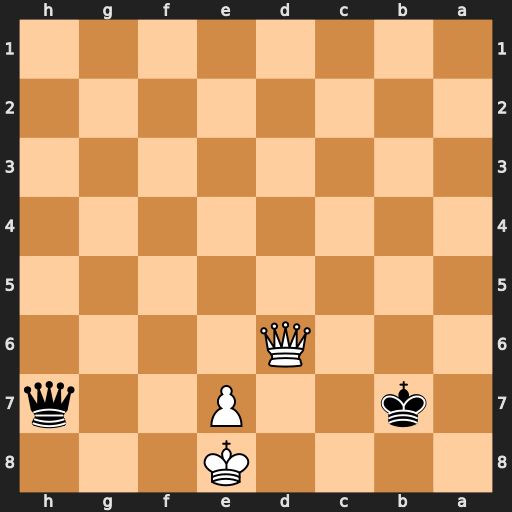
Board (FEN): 4K3/1k2P2q/3Q4/8/8/8/8/8
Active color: b
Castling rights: -
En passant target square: -
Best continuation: Qg8+ Kd7 Qc8#